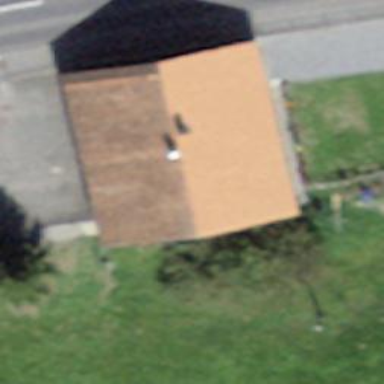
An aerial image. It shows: Residential building.